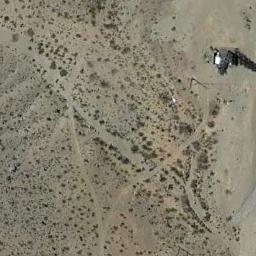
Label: chaparral